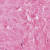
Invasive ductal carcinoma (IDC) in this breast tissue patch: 0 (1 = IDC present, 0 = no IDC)